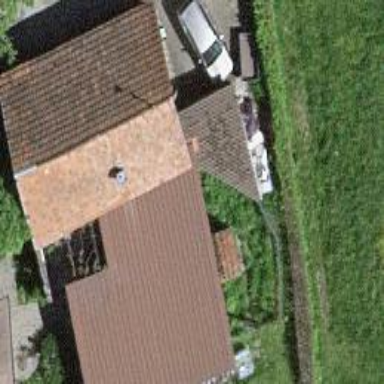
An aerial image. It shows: Shed building.